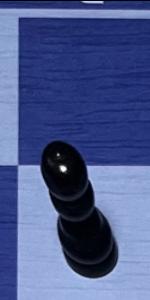
Label: Pawn_Black